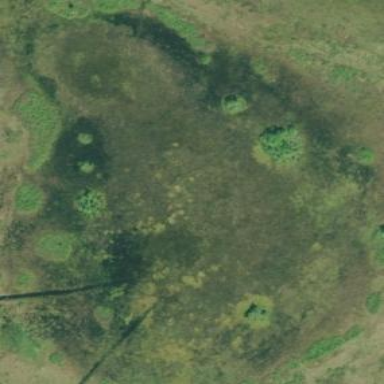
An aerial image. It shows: Wetland area characterized by wet meadow.